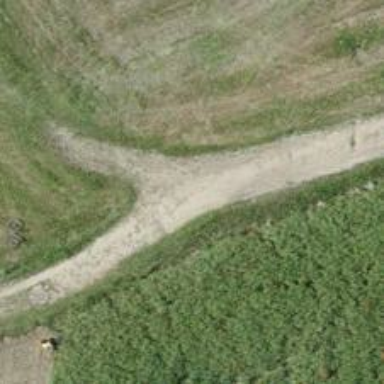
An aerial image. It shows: Agricultural track with grade4 track type suitable for agricultural vehicles.